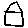
Label: house